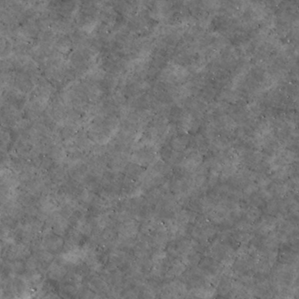
Label: non_frost